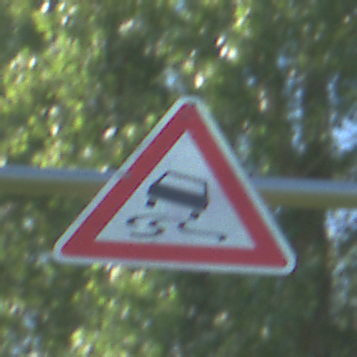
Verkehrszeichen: SchleuderOderRutschgefahr
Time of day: MorningAfternoon
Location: Outdoor (Nature)
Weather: Clear
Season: NotSpecified
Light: Natural